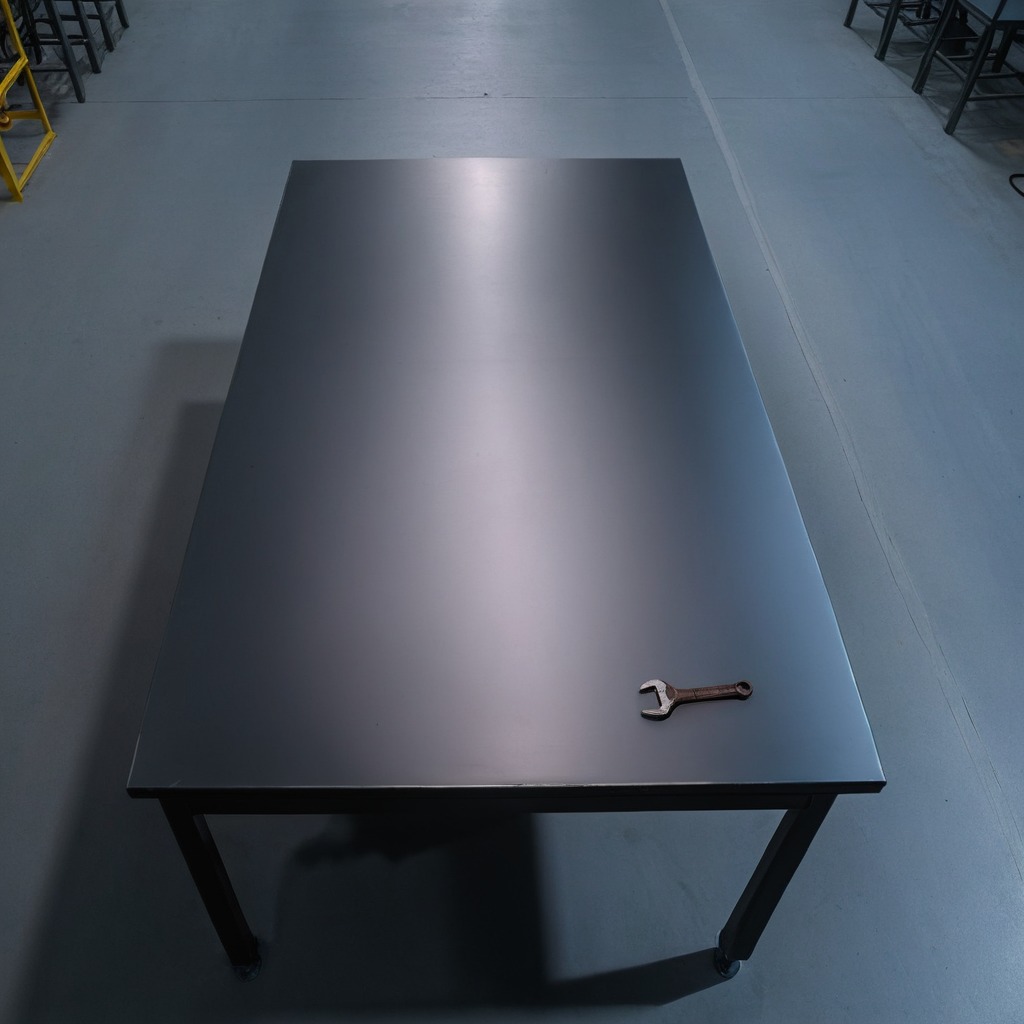
A wrench is lying on a clean empty table in a basement in the evening soft directional lighting on the tabletop realistic grain studio-quality clarity centered framing